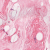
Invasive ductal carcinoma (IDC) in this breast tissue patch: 0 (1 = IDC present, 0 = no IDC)